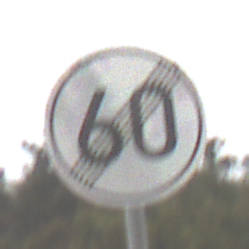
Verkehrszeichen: EndeGeschwindigkeit60
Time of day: MorningAfternoon
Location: Outdoor (Nature)
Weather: Overcast
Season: NotSpecified
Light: Natural